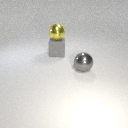
large gray rubber cube behind large gray metal sphere